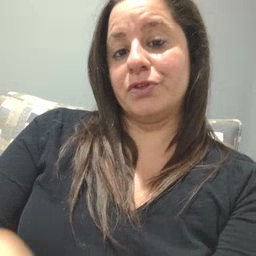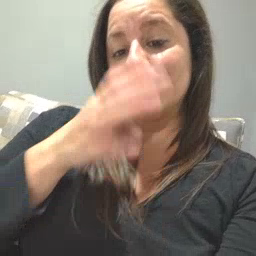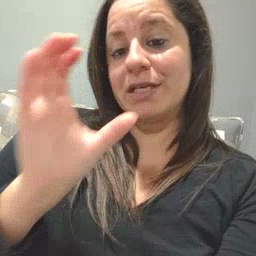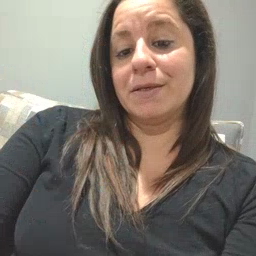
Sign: drink